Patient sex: F
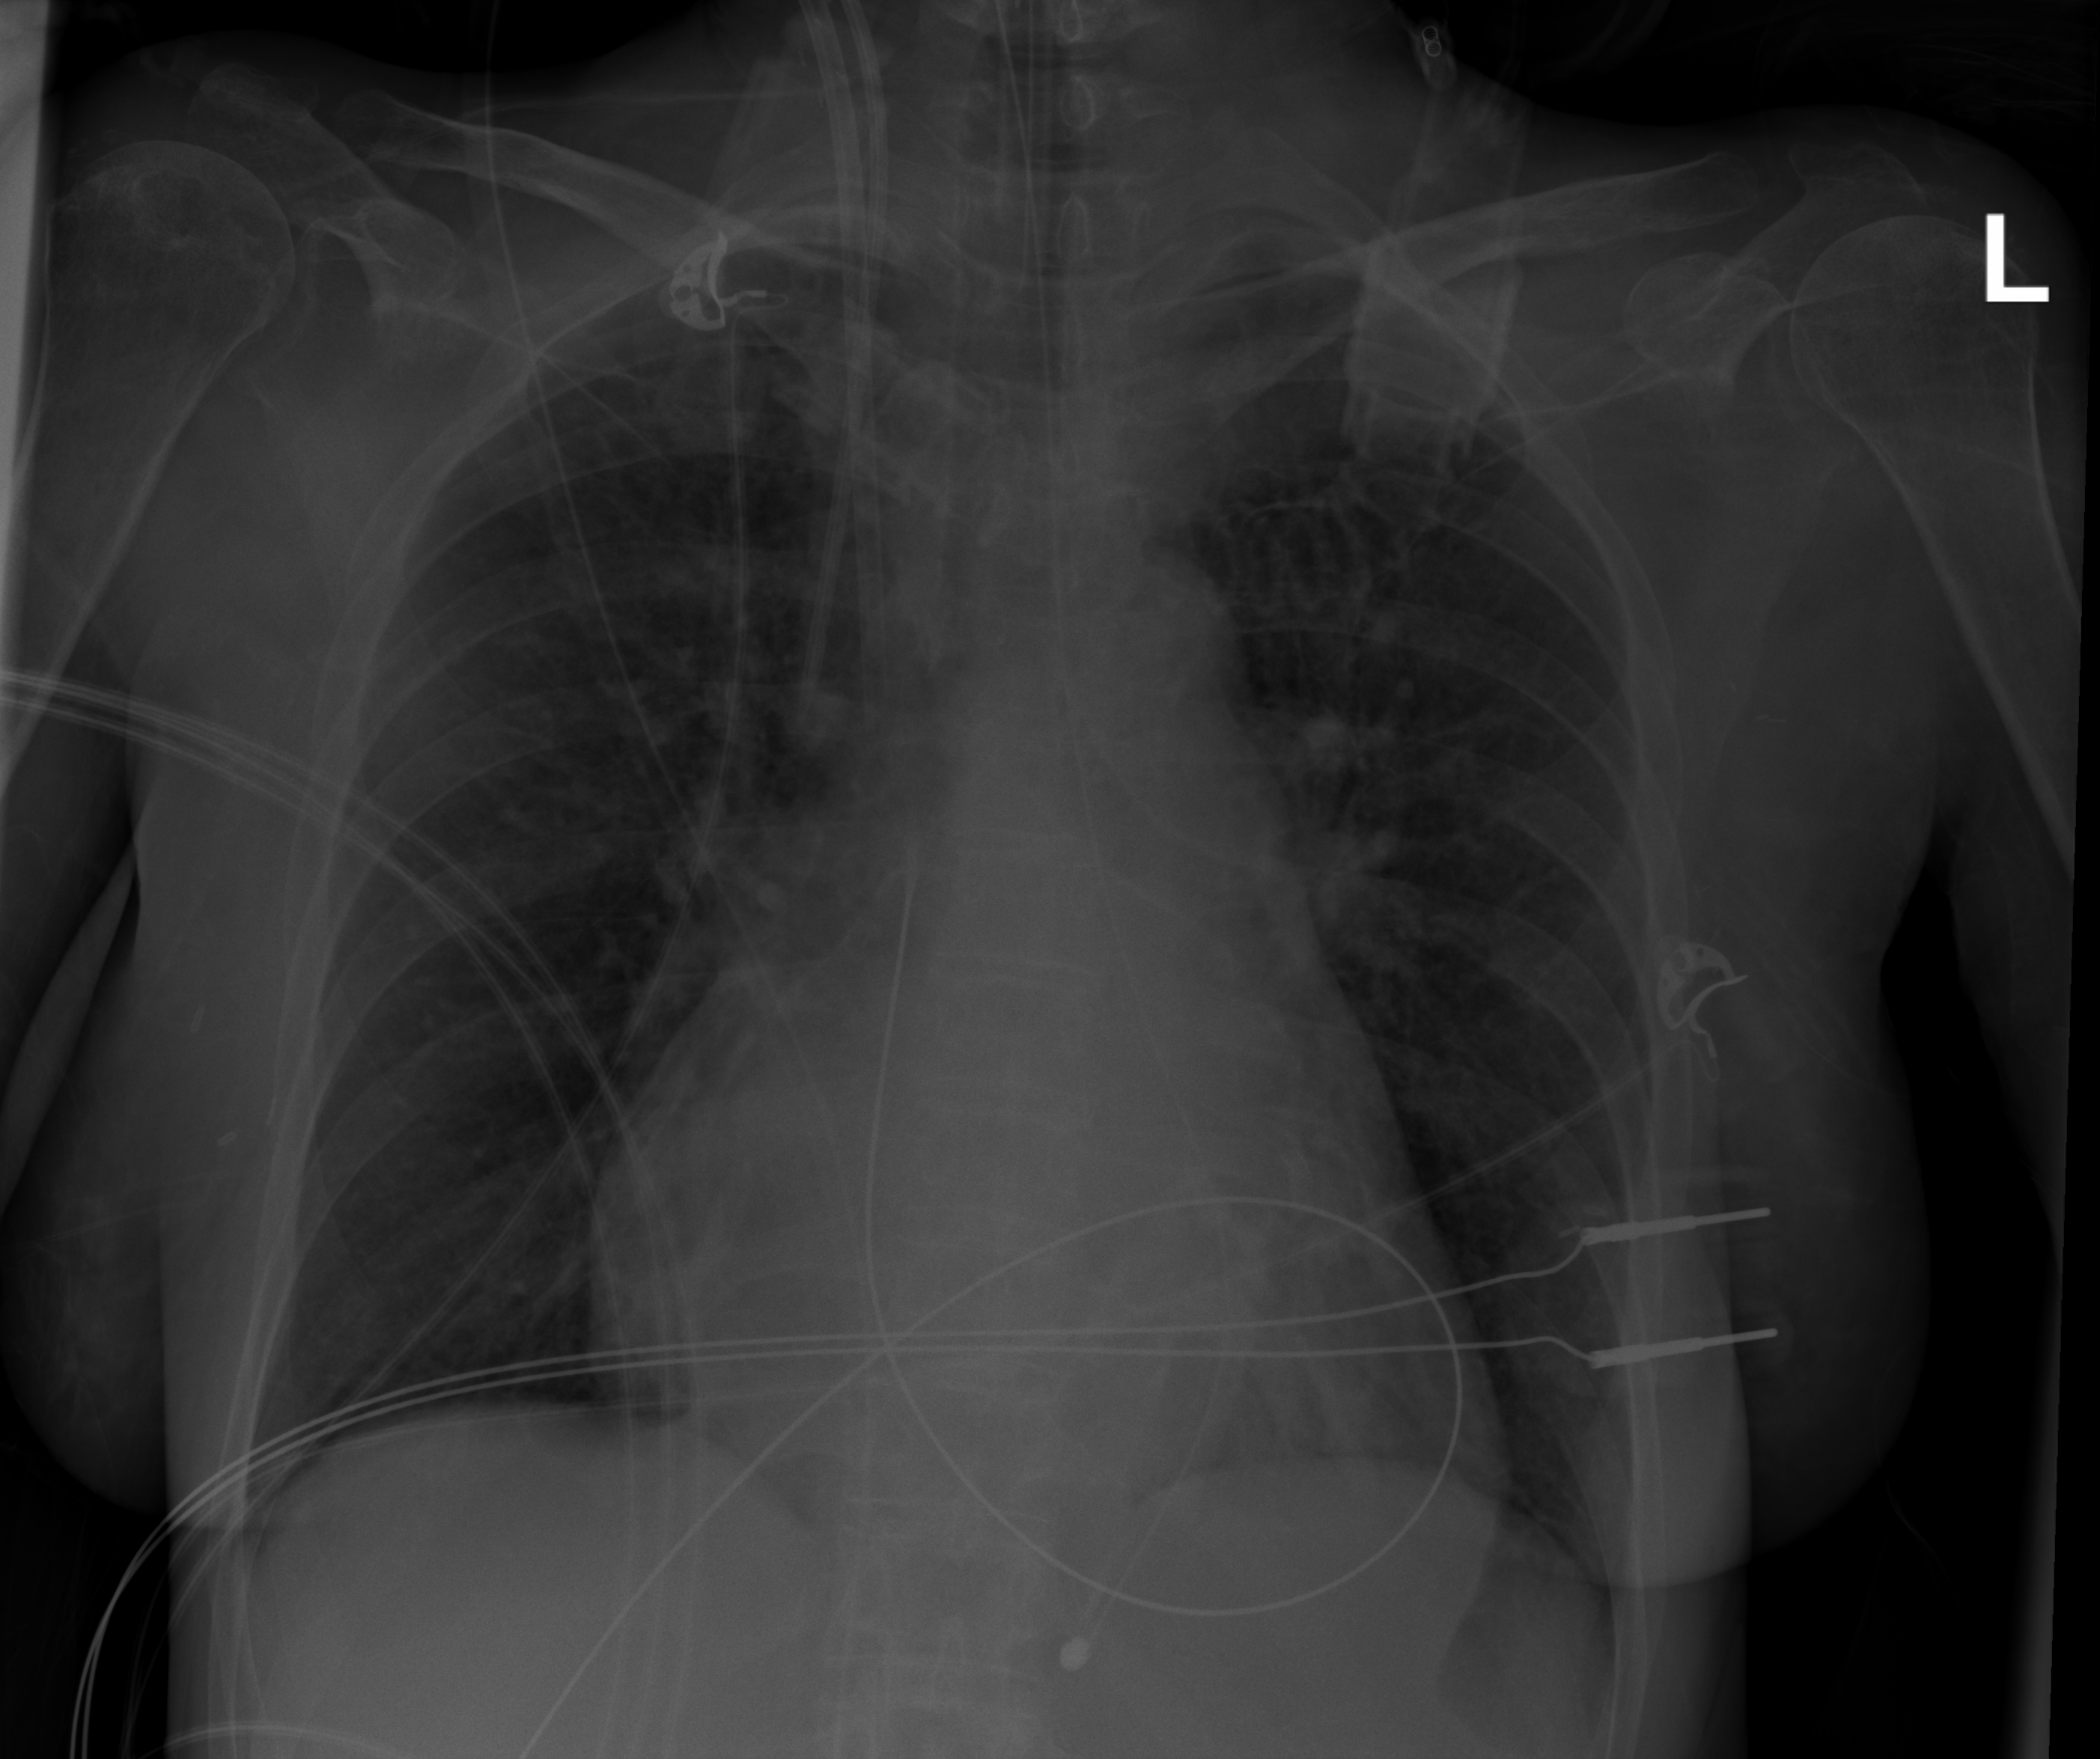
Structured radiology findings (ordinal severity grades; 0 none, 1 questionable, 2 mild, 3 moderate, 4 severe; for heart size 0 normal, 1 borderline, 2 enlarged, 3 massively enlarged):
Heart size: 2
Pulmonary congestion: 0
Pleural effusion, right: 0
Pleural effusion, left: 0
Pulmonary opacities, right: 0
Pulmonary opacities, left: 0
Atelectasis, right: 0
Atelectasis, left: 0